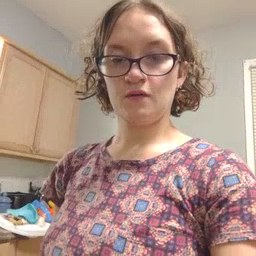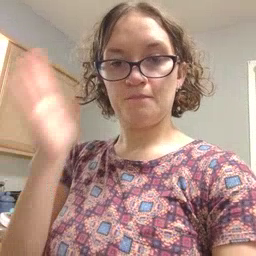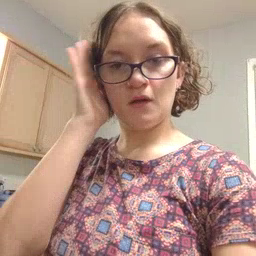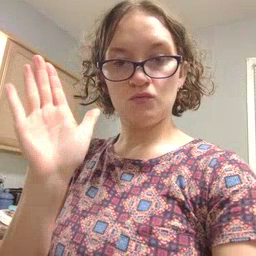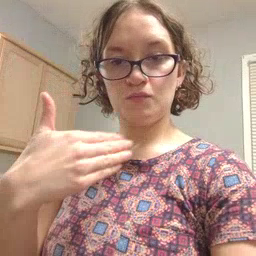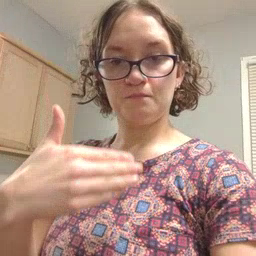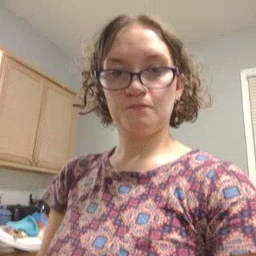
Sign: bedroom